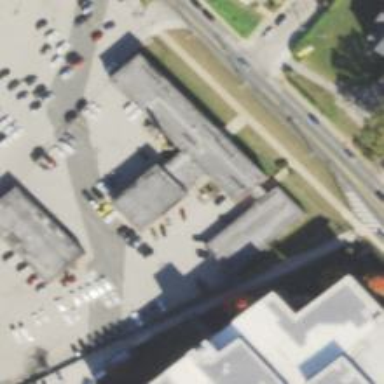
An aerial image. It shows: Government offices for the police department.